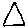
Label: triangle